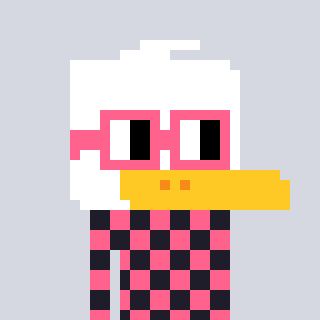
a pixel art character with square pink glasses, a duck-shaped head and a grayscale-colored body on a cool background